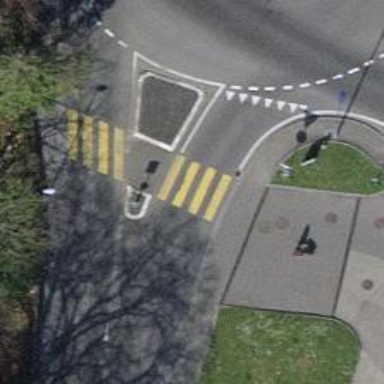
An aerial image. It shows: Kerb serving as barrier.